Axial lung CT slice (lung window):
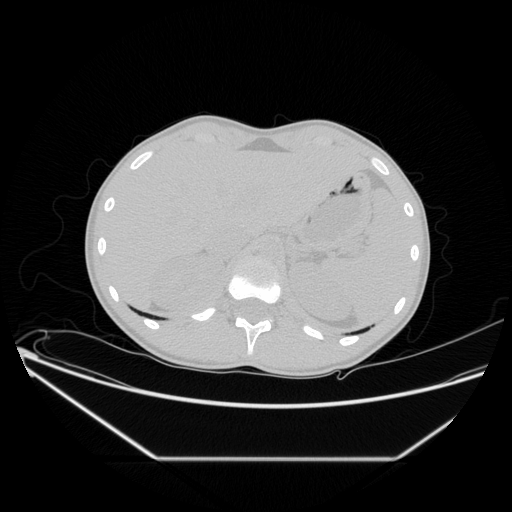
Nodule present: no